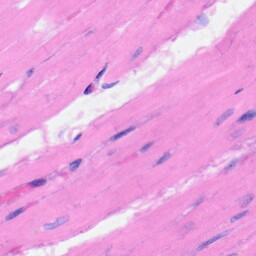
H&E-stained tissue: Heart